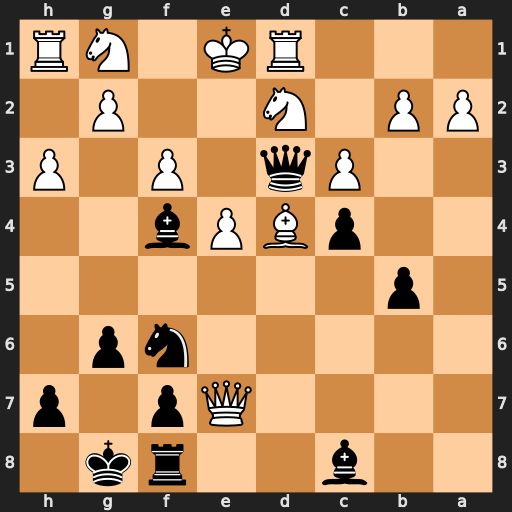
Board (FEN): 2b2rk1/4Qp1p/5np1/1p6/2pBPb2/2Pq1P1P/PP1N2P1/3RK1NR
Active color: b
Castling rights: K
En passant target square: -
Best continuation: Bg3+ Bf2 Qe3+ Kf1 Qxf2#